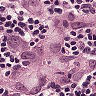
Metastatic tissue present: yes